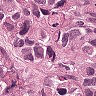
Metastatic tissue present: yes